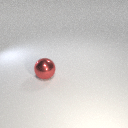
large red metal sphere